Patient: sex F, age 67
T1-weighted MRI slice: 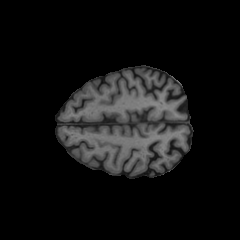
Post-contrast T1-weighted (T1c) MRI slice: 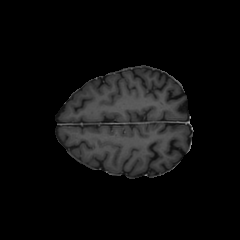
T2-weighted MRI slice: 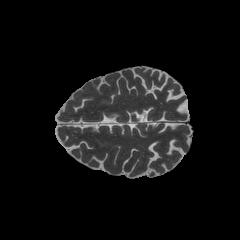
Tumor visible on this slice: no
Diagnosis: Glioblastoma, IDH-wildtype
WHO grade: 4